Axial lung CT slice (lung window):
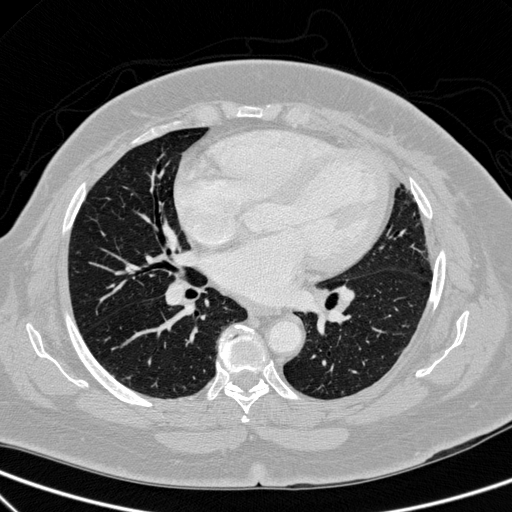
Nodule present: no